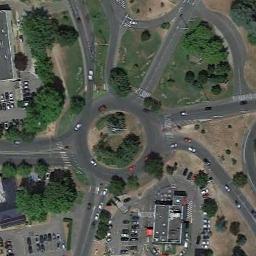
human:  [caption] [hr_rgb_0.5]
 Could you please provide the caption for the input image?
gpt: Many cars are near the roundabout .

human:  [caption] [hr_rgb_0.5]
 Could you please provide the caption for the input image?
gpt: There are several vehicles driving on the road at the roundabout, There are some buildings and some trees and some lawns around the roundabout, And many cars are parked in the open space beside the roundabout .

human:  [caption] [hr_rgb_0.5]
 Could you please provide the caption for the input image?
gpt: The roundabout with some exits and entrances is surrounded by some trees and parking lots .

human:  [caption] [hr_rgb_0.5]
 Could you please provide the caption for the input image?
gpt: The roundabout is on the grass next to trees and parking lot .

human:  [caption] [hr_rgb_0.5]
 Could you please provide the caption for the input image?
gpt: There are many green trees and cars near the roundabout .